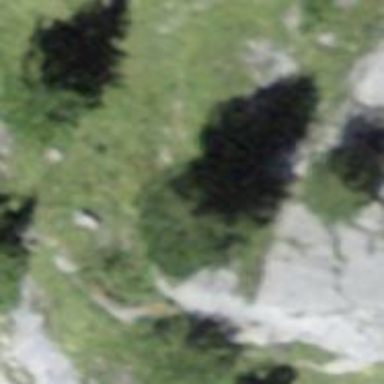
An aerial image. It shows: Natural cliff.